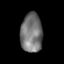
Tissue: skin
Cell type: Epithelial cells
Senescence score: 0.185
Nuclear area (px): 834
Mean DAPI intensity: 117.388